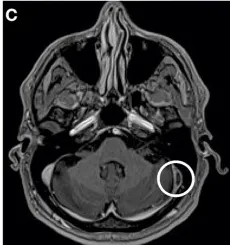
Thrombosis in the left-sided lateral transverse (circle) sinus at day 18 following vaccination.
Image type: radiology (mri)